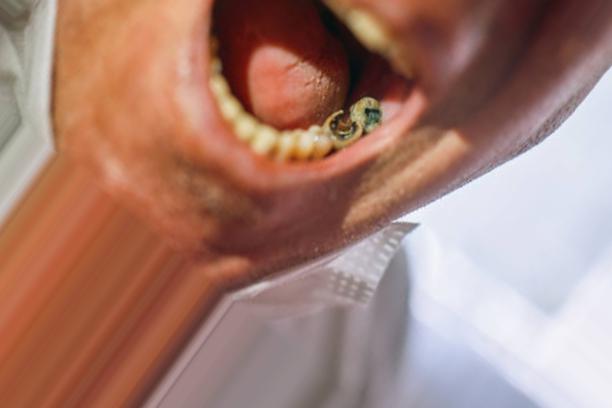
Condition: Caries